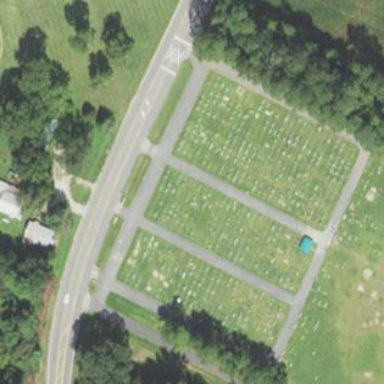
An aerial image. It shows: Grave yard.